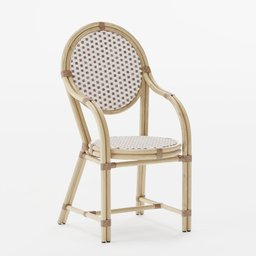
Label: furniture